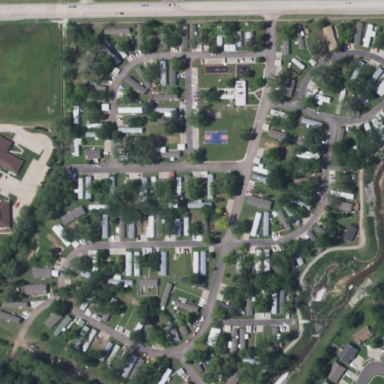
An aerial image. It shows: Trailer park.